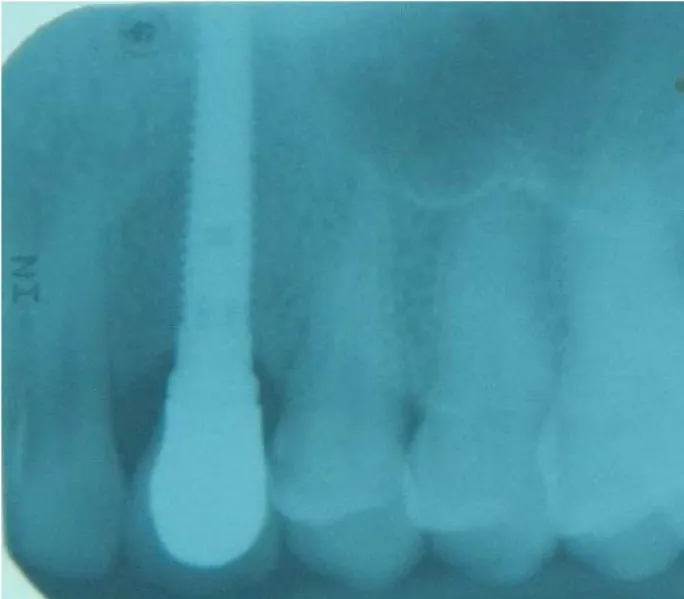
Periapical radiograph at the time the crown was placed shows a good crestal bone level.
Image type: radiology (x_ray)